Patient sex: F
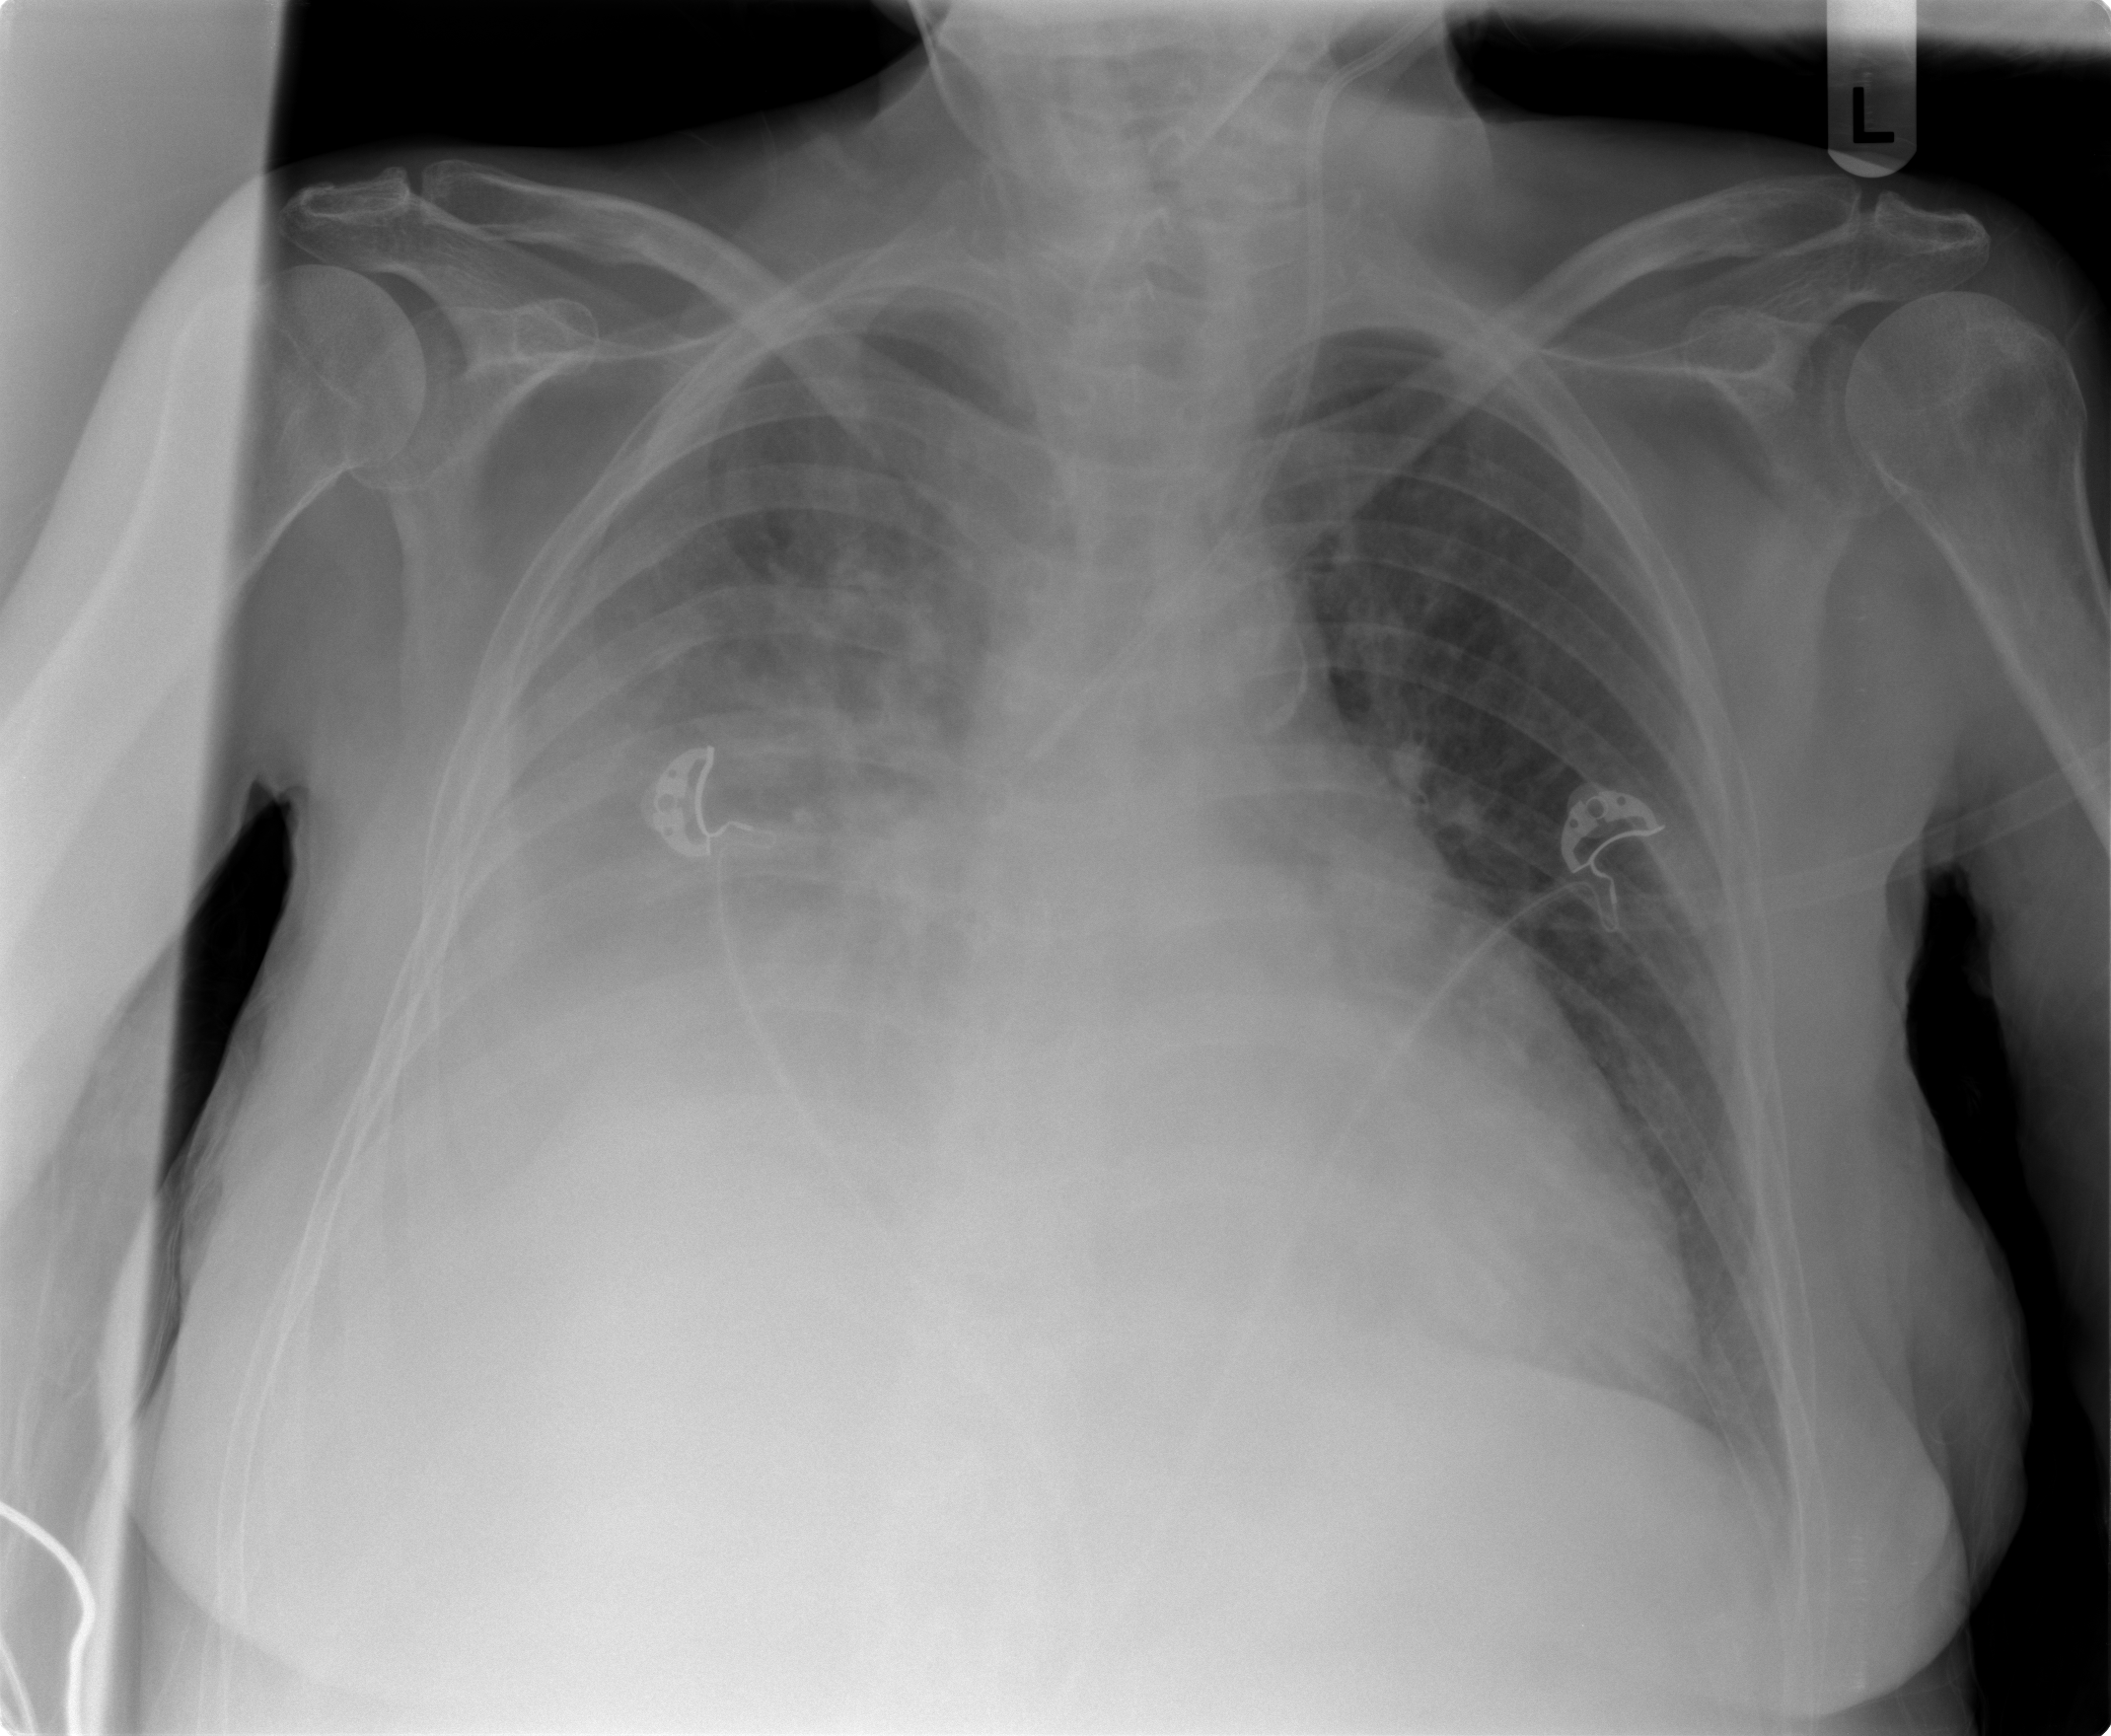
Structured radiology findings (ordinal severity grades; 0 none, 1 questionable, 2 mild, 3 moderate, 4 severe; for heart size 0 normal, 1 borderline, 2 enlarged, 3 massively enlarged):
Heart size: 1
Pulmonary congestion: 2
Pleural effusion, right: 3
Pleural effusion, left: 1
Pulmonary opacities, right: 3
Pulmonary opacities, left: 1
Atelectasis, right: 3
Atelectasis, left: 2